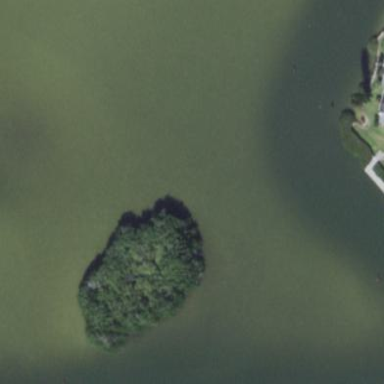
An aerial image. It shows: Wetland area dominated by mangroves.